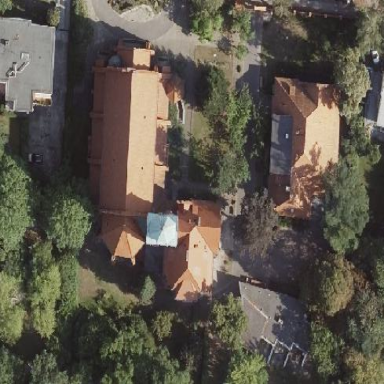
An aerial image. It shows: Church which is place of worship.